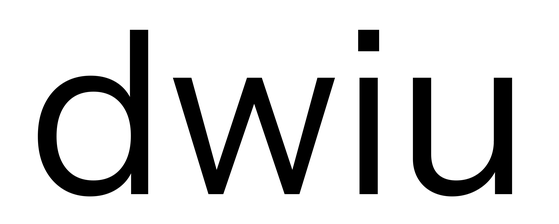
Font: InstrumentSans_Regular